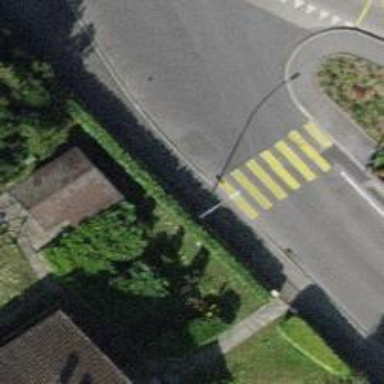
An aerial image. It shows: Kerb barrier.